Question:
I'm wondering how gmail app is able to set the title of each line in jellybean inbox style notification differently e.g here "(Google+), Google Play, Stack Exchange" etc have brighter color text comparing to their individual details. Any clue ?
<URL>
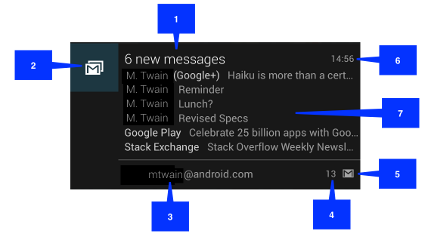
Answer: 'addLine()' on 'InboxStyle' takes a 'CharSequence'. Hence, you can use a 'SpannedString' instead of a regular 'String', where the 'SpannedString' contains inline markup rules. A convenient (if a bit slow) way to accomplish this is to use 'Html.fromHtml()' to convert simple HTML markup into a suitable 'CharSequence'.